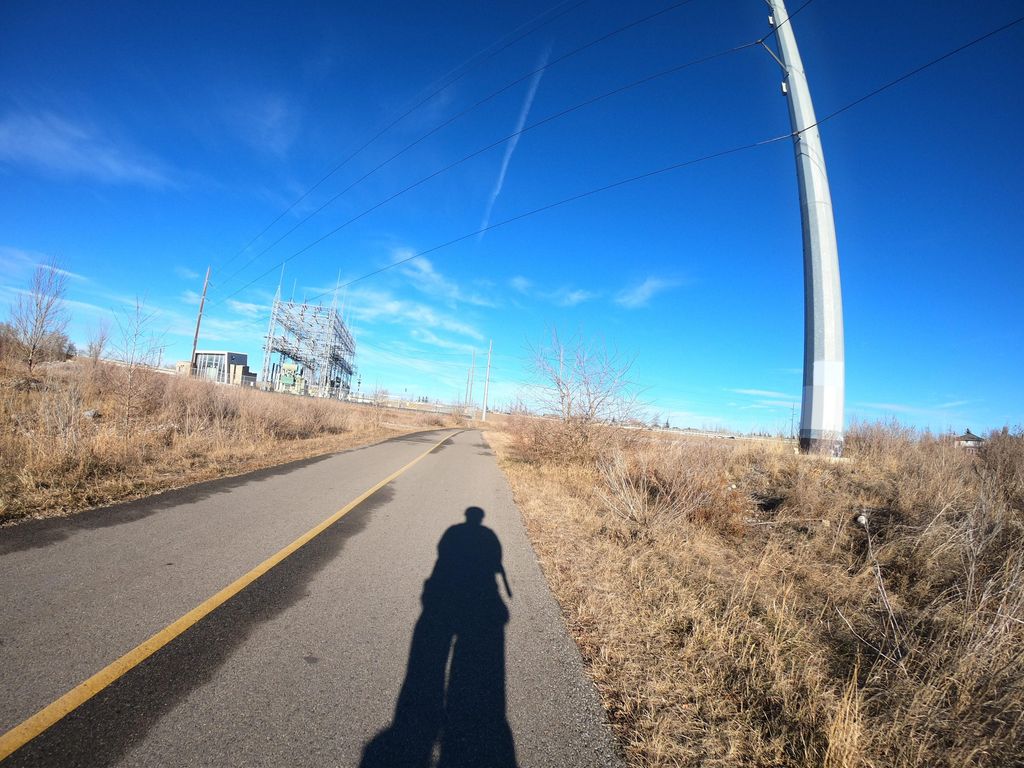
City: calgary